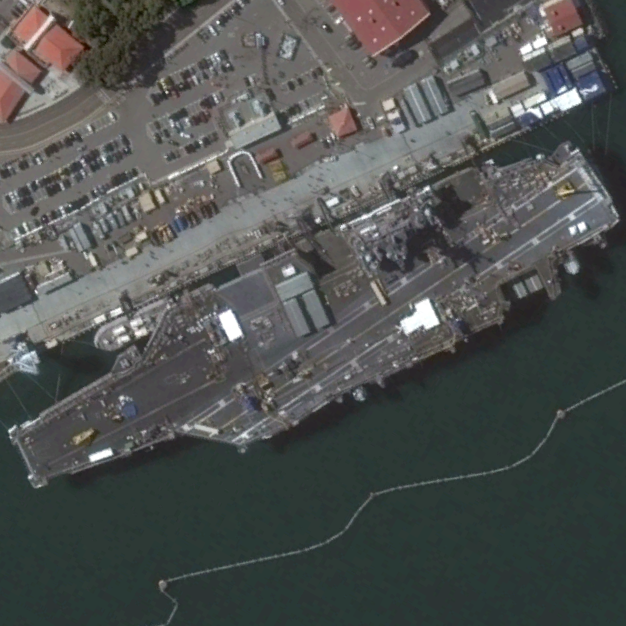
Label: Nimitz-class_aircraft_carrier